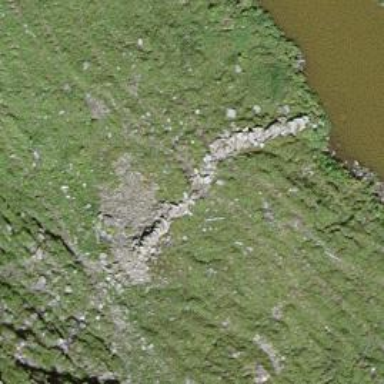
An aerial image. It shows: Wall barrier.